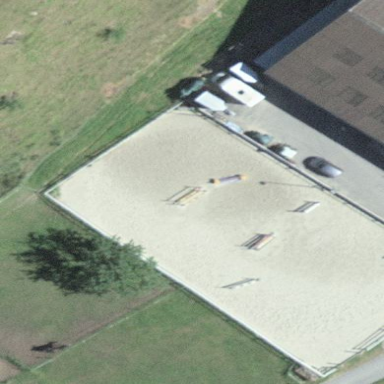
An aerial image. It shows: Equestrian pitch with sand surface for leisure land activities.